Question: I have to create the linear graph with background...I am getting linear graph properly but not getting background. Below is my code..
I want graph like attached Image..
'''
exampleSeries = new GraphViewSeries(new GraphViewData[] {
new GraphViewData(1, 2.0d), new GraphViewData(2, 1.5d),
new GraphViewData(3, 2.5d), new GraphViewData(4, 1.0d) });
graphView = new LineGraphView(this // context
, "CoolingGraph" // heading
);
graphView.addSeries(exampleSeries); // data
graphView.setHorizontalLabels(new String[] { "2 days ago",
"yesterday", "today", "tomorrow" });
graphView
.setVerticalLabels(new String[] { "high", "middle", "low" });
'''
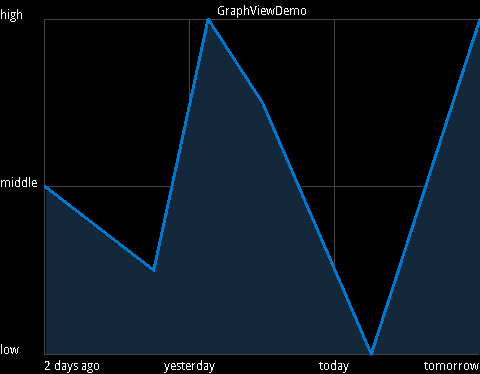
Answer: Use the drawBackground property.
From <URL>:
The LineGraphView has a special feature: drawBackground. This draws a light background under the diagram stroke.
and from the <URL>:
'''
@Override
public void setBackgroundColor(int color) {
paintBackground.setColor(color);
}
/**
* @param drawBackground true for a light blue background under the graph line
*/
public void setDrawBackground(boolean drawBackground) {
this.drawBackground = drawBackground;
}
'''
Other way to do it is to draw the graph yourself using Android 'Paint' and then you can easily draw the background (by setting the paint style to 'FILL_AND_STROKE'.
Besides the background, you will have a better control over the look and feel of your graph if you'll implement it this way.
Some links to get you started:
- <URL>